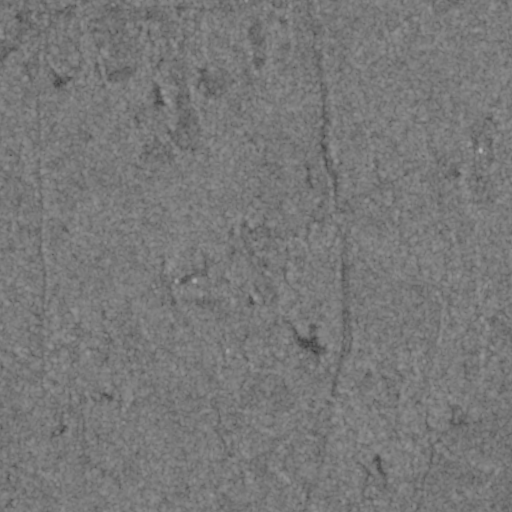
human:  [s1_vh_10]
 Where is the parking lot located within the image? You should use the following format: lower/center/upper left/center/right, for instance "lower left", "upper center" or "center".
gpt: The parking lot is located in the upper left of the image.
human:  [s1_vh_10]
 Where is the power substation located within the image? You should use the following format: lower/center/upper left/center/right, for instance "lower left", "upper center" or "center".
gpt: The power substation is located in the center right of the image.
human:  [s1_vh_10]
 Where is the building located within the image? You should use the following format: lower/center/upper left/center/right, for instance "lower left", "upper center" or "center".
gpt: The building is located in the upper left of the image.
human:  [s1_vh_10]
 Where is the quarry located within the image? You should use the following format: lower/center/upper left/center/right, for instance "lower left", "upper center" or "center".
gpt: There is no quarry in the image.

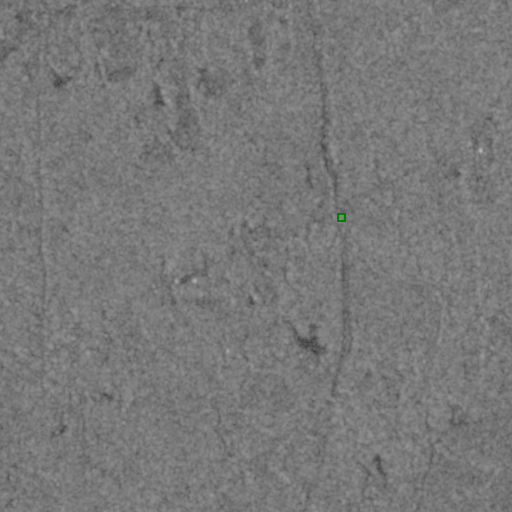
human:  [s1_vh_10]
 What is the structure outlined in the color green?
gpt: The structure outlined in green is a power substation.
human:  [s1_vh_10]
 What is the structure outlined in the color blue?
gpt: There is no blue outline.